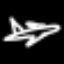
Label: airplane